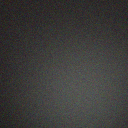
Screen state: off